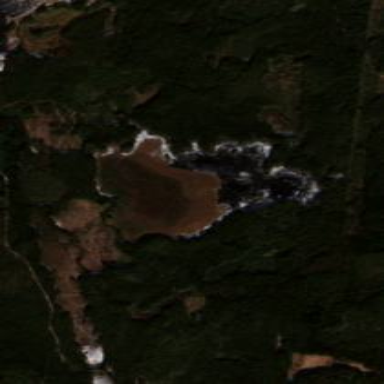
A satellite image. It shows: Reservoir of natural water.